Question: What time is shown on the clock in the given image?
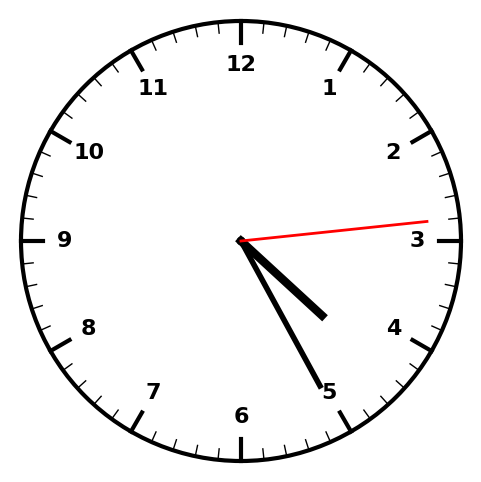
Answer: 04:25:14